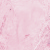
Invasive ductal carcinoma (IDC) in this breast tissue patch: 0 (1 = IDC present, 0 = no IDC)